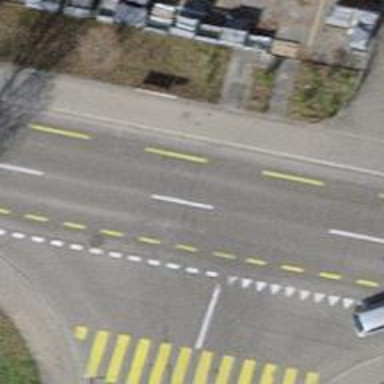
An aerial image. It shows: Primary highway with asphalt surface and designated cycle lane.